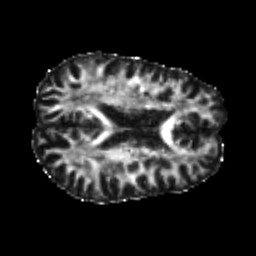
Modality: FA
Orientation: axial
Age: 26
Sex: male
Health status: healthy
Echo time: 0.074 s